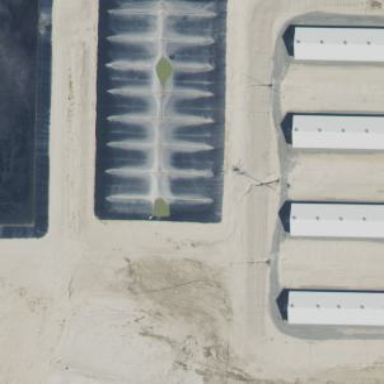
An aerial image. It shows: Digester building.